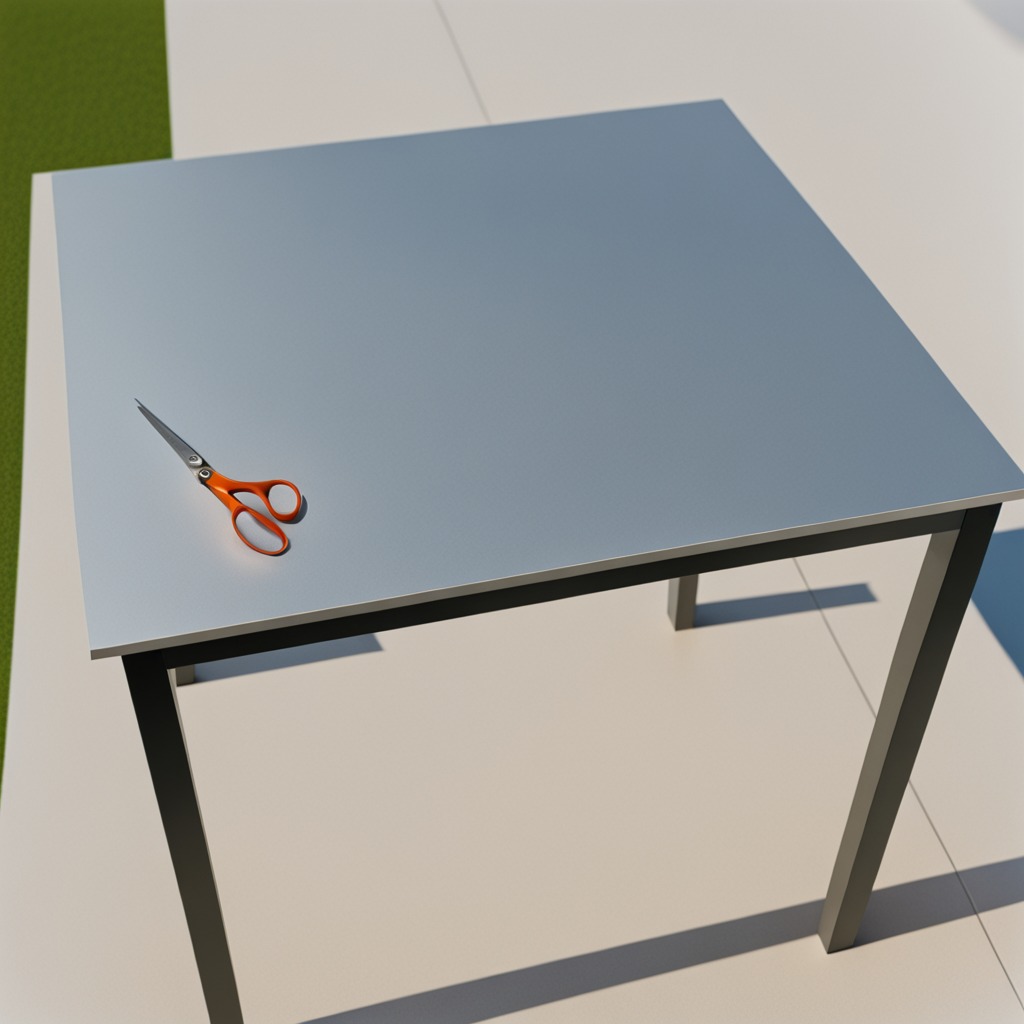
A scissor is lying on a utility table in a temporary outdoor tool station.